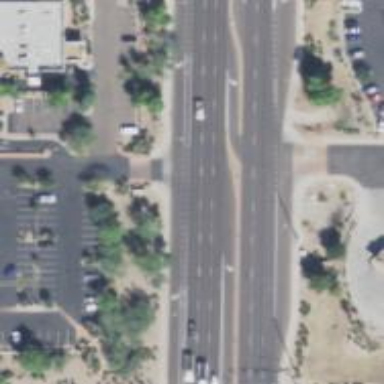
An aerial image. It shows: Asphalt road with secondary link designation.